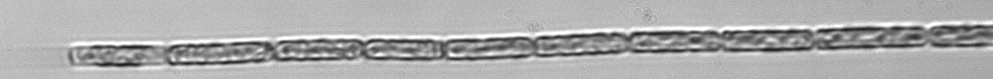
Label: Dactyliosolen_fragilissimus